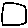
Label: square